Question: I'm generating a Binary Tree with key - value nodes.
It works like this:
The ordering is as followed:
If you implement a new node you give a key and a value(not important) it will check if there is a node already if not it will create it as the first node. now it checks if the key is smaller then the key of the first node, if so it will put it as the left node if there isn't already one, if there is one it will iterate to that and check it again. Same for the bigger key/right node. If the key is equal to the key of the current node it will override the node.
This method is working if I use something like int.
Now I want to do it as a generic so I want to add compareTo from the Comparable interface, because I could check if the key is smaller, equal or greater than the key of the current node. I know I have to use the keys but I can't code any compareTo method myself. I'm not sure how to get it to work.
'''
@Override
public int compareTo(TreeNode<Type> node) {
//method
}
'''
Attributes I'm currently using in my program are:
Nodes(first,previous,left,right), key, value
Type key, value
Node myNodes(previous,...)
classdefinitions:
'''
public class Tree<Type> {
...
public class TreeNode<Type extends Comparable<Type>>{
...
}
public int compareTo(TreeNode<Type> Node){
//method
}
}
'''
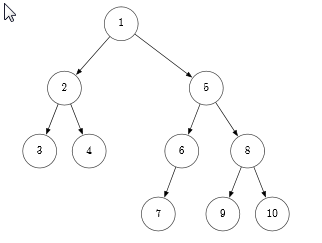
Answer: Right now what your code says is:
There is a tree of type 'type', which can be compared to other trees of type 'type'.
What you seemingly want to say is:
There is a tree, built from elements of type 'type', which are comparable to their own type.
In that case, you should define tree like this:
'''
public class Tree<T extends Comparable<T>> {
private class TreeNode<F extends<Comparable<F>> implements Comparable<TreeNode<F>>{
private F f;
...
public F getF(){return this.f;}
@Override
public int compareTo(TreeNode<F> node){
return this.f.compareTo(node.getF());
}
}
//Use TreeNode<T> here
...
}
'''
Short summary: you have a 'Tree' of type 'T', which is a type that can be compared to other objects of type 'T'. Elements in the tree are represented by 'TreeNode<T>', which can be compared to other 'TreeNode<T>'. The comparison of a 'TreeNode<T>' to a 'TreeNode<T>' can be done by comparing the Elements stored inside the 'TreeNode'. There is a reason, why I have deviated from your original design in the last point (by name at least). If you think of 'T' as the stored item, it is easier to think about how to extend the tree to support an item of type TreeItem, which enables you to build an associative data-structure on top of the tree.
(in direct response, since OP requested clarification):
OP's code was something like this at the time of answer:
'''
public class Tree<T> implements Comparable<Tree<T>>{
...
TreeNode<???>{...}
'''
}
Think of the 'TreeNode' having a fixed member 'int key;' for a second. You want to build a 'Tree': So you need 'TreeNode's, which can be compared to each other (i.e. 'TreeNode implements Comparable<TreeNode>')to build a 'Tree'. You implement compareTo with 'int'-comparisons. You now have a non-generic 'Tree'.
To be able to make 'Tree' generic, you need a generic 'TreeNode'. So you make 'TreeNode' generic and replace the formerly fixed field 'int key;' by 'F f;'. Now you can no longer implement comparison based on int-comparisons, so 'TreeNode' has to be comparable to other instances of 'TreeNode' somehow. It would be cool, if we could delegate that to 'F''s comparison function. To make sure that works, the type has to be 'TreeNode<F extends Comparable<F>>'. Of course we still need the basic hypothesis of comparable 'TreeNode's to hold so you end up with
'class TreeNode<F extends<Comparable<F>> implements Comparable<TreeNode<F>>'.
You now have a generic 'TreeNode<F>', that can be compared to other instances of 'TreeNode<F>'.
Now you can build a generic 'Tree<T>' from these nodes, as long as T is something that can be compared to other 'T's, so 'Tree<T extends Comparable<T>>'. Since you don't want to shadow the type of the inner class you differentiate between T and F and instantiate 'TreeNode<T>'s when you use them inside the tree's functions. The existence of 'F' is not seen from the outside.